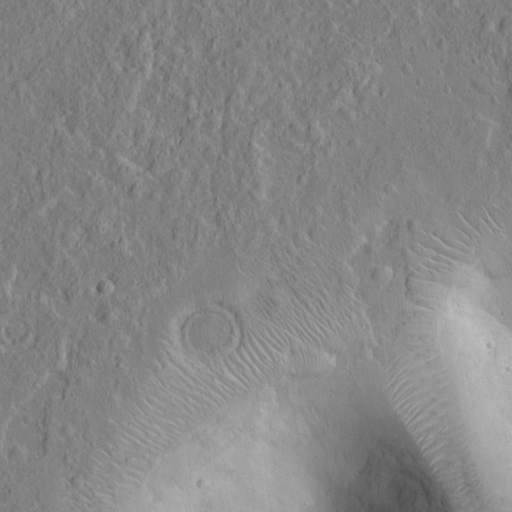
Objects detected: cone, cone